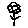
Label: flower